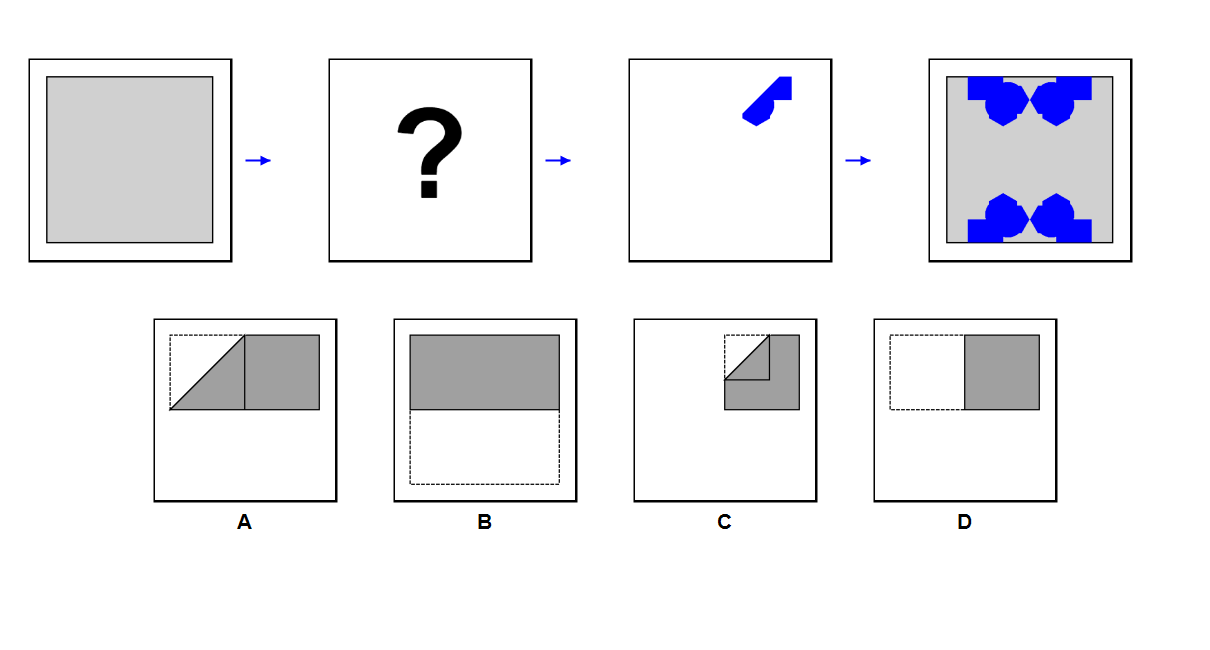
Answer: A